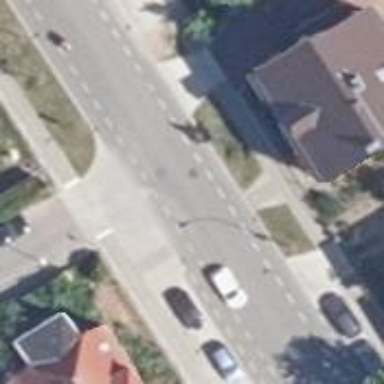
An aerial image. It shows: Asphalt primary highway with advisory cycle lane.